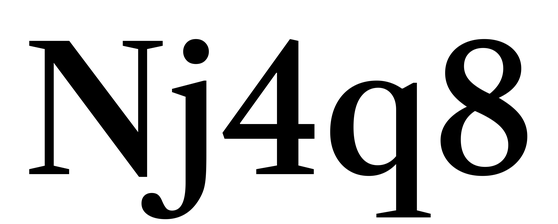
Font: LibreCaslonText_Medium